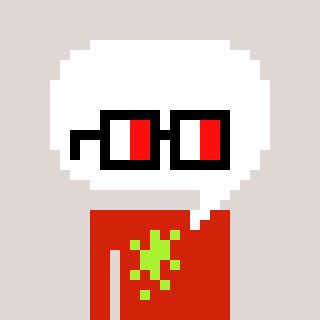
a pixel art character with square glasses with black frames and red eyes, a speech bubble-shaped head and a red-colored body on a warm background